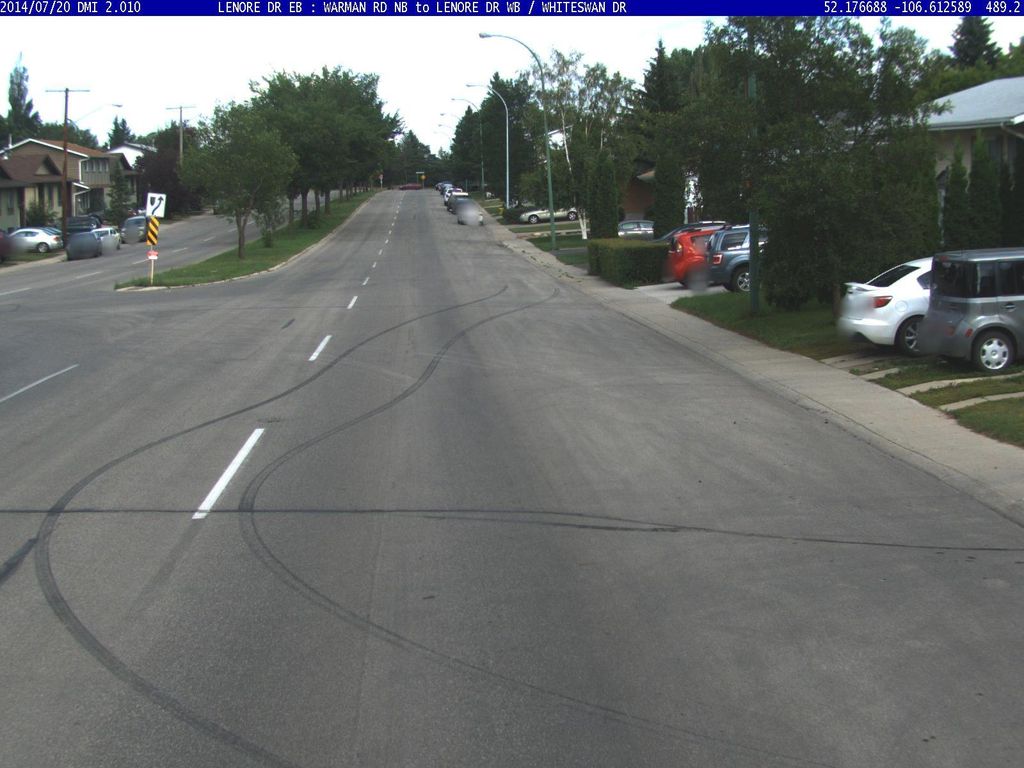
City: saskatoon